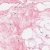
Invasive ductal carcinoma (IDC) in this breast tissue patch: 0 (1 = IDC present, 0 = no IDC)